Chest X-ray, PA view. Patient: 64 years old, sex F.
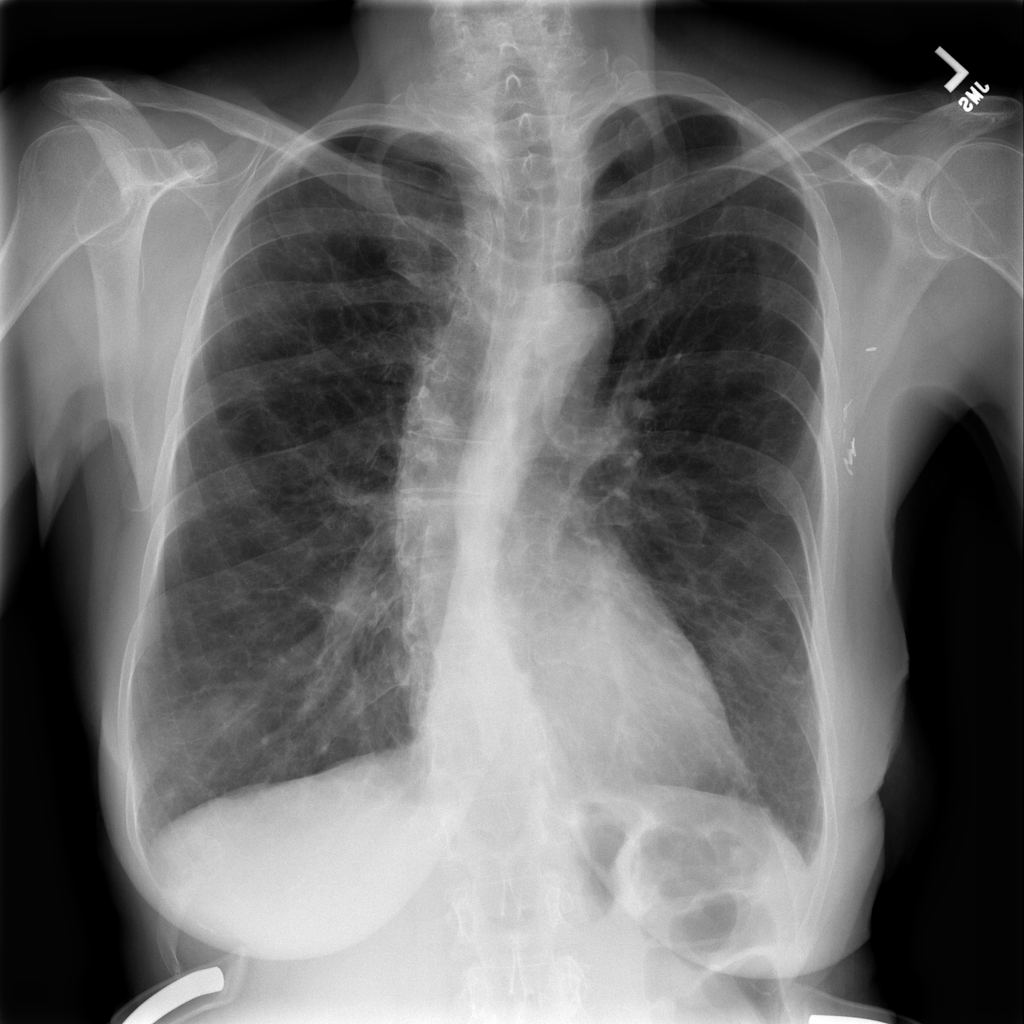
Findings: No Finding